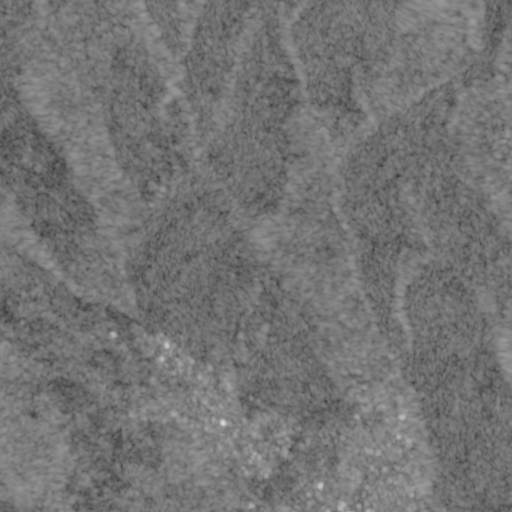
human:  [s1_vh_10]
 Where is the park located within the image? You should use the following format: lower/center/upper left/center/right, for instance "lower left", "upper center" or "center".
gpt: The park is located in the lower right of the image.
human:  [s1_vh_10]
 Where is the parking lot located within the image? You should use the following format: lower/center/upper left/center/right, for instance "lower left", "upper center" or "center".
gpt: The parking lot is located in the lower right of the image.
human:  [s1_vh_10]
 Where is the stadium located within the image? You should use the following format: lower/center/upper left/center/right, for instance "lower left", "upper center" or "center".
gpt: The stadium is located in the lower center of the image.
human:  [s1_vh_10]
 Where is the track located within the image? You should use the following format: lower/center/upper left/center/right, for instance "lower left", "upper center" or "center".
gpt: There is no track in the image.

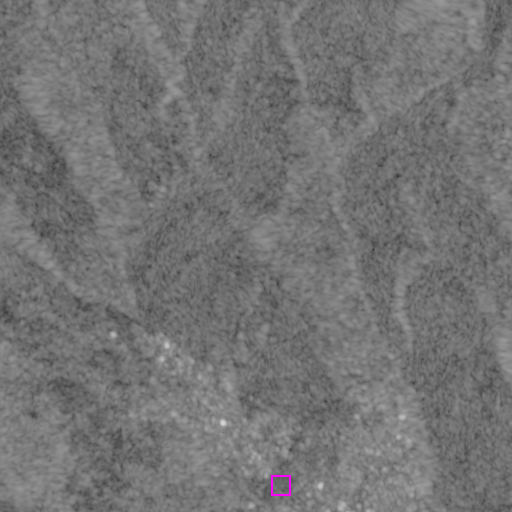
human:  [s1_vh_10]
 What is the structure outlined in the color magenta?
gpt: The structure outlined in magenta is a stadium.
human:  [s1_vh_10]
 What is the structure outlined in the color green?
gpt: There is no green outline.